Question: Well i have a listview populated with BaseAdapter. In listview i have 2 textviews and 2 buttons that i want to be clickable and i did set it class and works fine but problem is when i click one textview, 4th, 8th list item below is clicked too and i just find out that they have same position by printing position with toast.

How can i make that positions go ++ and every of them be uniqe?
Adapter Class
'''
public class CustomListAdapter extends BaseAdapter
{
private ArrayList<FeedItem> listData;
private LayoutInflater layoutInflater;
private Context mContext;
protected ListView feedListView;
public CustomListAdapter(Context context, ArrayList<FeedItem> listData)
{
this.listData = listData;
layoutInflater = (LayoutInflater) context
.getSystemService(Context.LAYOUT_INFLATER_SERVICE);
mContext = context;
}
public void addItem(final FeedItem item) {
listData.add(item);
notifyDataSetChanged();
}
@Override
public int getCount()
{
return listData.size();
}
@Override
public Object getItem(int position)
{
return listData.get(position);
}
@Override
public long getItemId(int position)
{
return position;
}
public View getView( final int position, View convertView, ViewGroup parent)
{
final ViewHolder holder;
View row=convertView;
if (row == null)
{
convertView = layoutInflater.inflate(R.layout.list_row_layout, null);
holder = new ViewHolder();
holder.headlineView = (TextView)convertView.findViewById(R.id.name);
holder.reportedDateView = (TextView) convertView.findViewById(R.id.confid);
holder.approve = (TextView) convertView.findViewById(R.id.approveTV);
convertView.setTag(holder);
}
else
{
holder = (ViewHolder) convertView.getTag();
}
FeedItem newsItem = (FeedItem) listData.get(position);
holder.approve.setFocusable(true);
holder.approve.setClickable(true);
holder.headlineView.setText(Html.fromHtml(newsItem.getTitle()));
holder.reportedDateView.setText(Html.fromHtml(newsItem.getContent()));
holder.approve.setTag(position);
holder.approve.setOnClickListener(new OnClickListener() {
@Override
public void onClick(View v)
{
Toast.makeText(mContext, String.valueOf(v.getTag()), Toast.LENGTH_LONG).show();
holder.approve.setTag(v);
holder.approve.setText("Approved");
}
});
return convertView;
}
static class ViewHolder
{
TextView approve;
TextView headlineView;
TextView reportedDateView;
ImageView imageView;
FeedItem newsItem;
}
'''
}
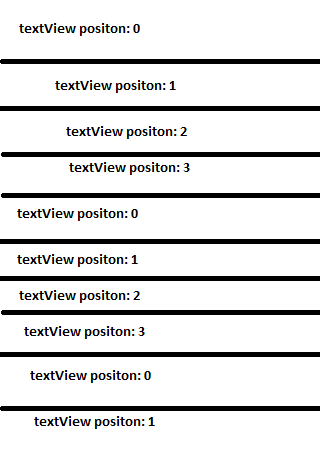
Answer: Listview recycles views.
<URL>
Change getView
'''
public View getView( final int position, View convertView, ViewGroup parent)
{
ViewHolder holder;
if (convertView == null)
{
convertView = layoutInflater.inflate(R.layout.list_row_layout, null);
holder = new ViewHolder();
holder.headlineView = (TextView)convertView.findViewById(R.id.name);
holder.reportedDateView = (TextView) convertView.findViewById(R.id.confid);
holder.approve = (TextView) convertView.findViewById(R.id.approveTV);
convertView.setTag(holder);
}
else
{
holder = (ViewHolder) convertView.getTag();
}
FeedItem newsItem = (FeedItem) listData.get(position);
holder.approve.setFocusable(true);
holder.approve.setClickable(true);
holder.headlineView.setText(Html.fromHtml(newsItem.getTitle()));
holder.reportedDateView.setText(Html.fromHtml(newsItem.getContent()));
holder.approve.setTag(position);
holder.approve.setOnClickListener(new OnClickListener() {
@Override
public void onClick(View v)
{
Toast.makeText(mContext, String.valueOf(v.getTag()), Toast.LENGTH_LONG).show();
}
});
return convertView;
}
'''